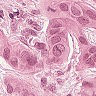
Metastatic tissue present: yes